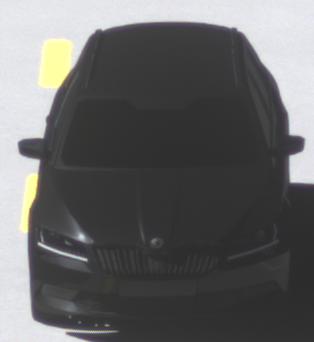
Make: Skoda
Model: Superb Combi 1.4 TSI
Detailed model: Superb (III) Combi
Model produced from: 2015/09
Model produced until: 2018/06
Doors: 5
Color: black
Road condition: dry road
Daytime: morning or afternoon
Contrast: high contrast